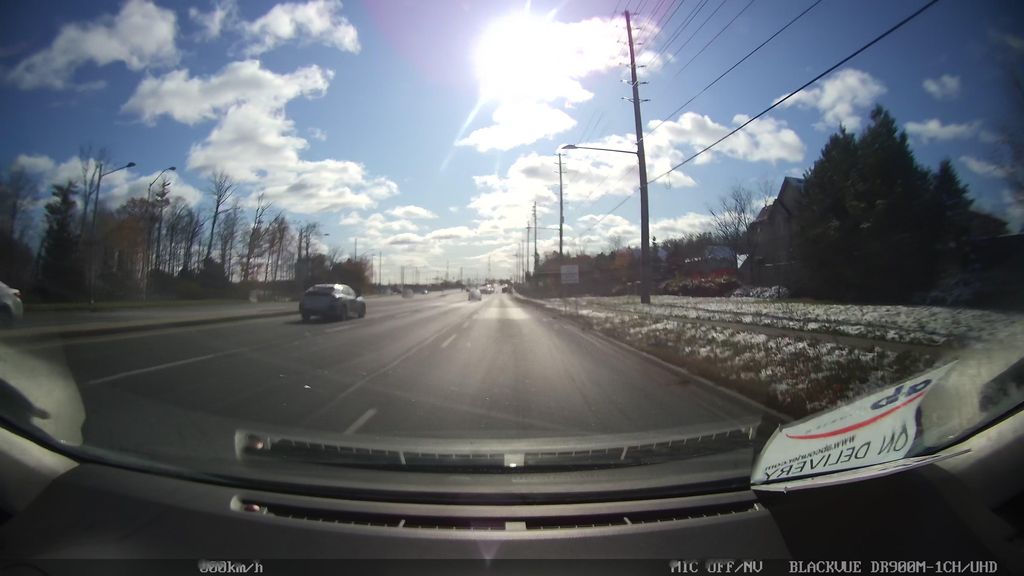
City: toronto